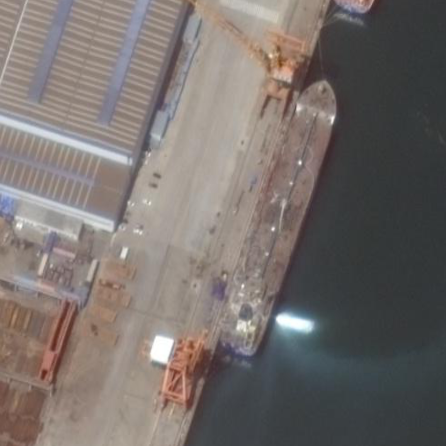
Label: civil